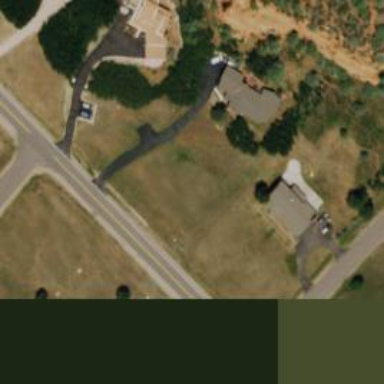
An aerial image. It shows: Driveway leading to service road.